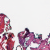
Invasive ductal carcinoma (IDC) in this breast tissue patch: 0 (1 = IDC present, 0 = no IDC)